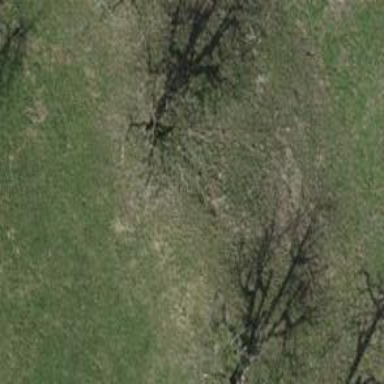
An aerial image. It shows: Single tag "natural: tree."